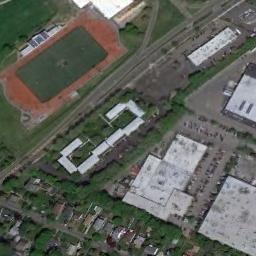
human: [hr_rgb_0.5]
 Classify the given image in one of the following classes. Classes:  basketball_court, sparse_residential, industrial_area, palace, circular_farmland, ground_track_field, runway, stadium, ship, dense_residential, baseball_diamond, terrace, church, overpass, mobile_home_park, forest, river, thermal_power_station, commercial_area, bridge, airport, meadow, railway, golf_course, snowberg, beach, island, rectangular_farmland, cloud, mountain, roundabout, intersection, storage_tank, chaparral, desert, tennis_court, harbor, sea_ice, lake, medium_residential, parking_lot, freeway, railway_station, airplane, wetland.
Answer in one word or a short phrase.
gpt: ground_track_field